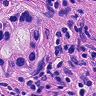
Metastatic tissue present: yes